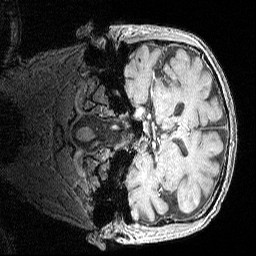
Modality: MP2RAGE
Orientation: coronal
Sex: male
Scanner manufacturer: siemens
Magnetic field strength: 3 T
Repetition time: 5 s
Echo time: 0.00292 s